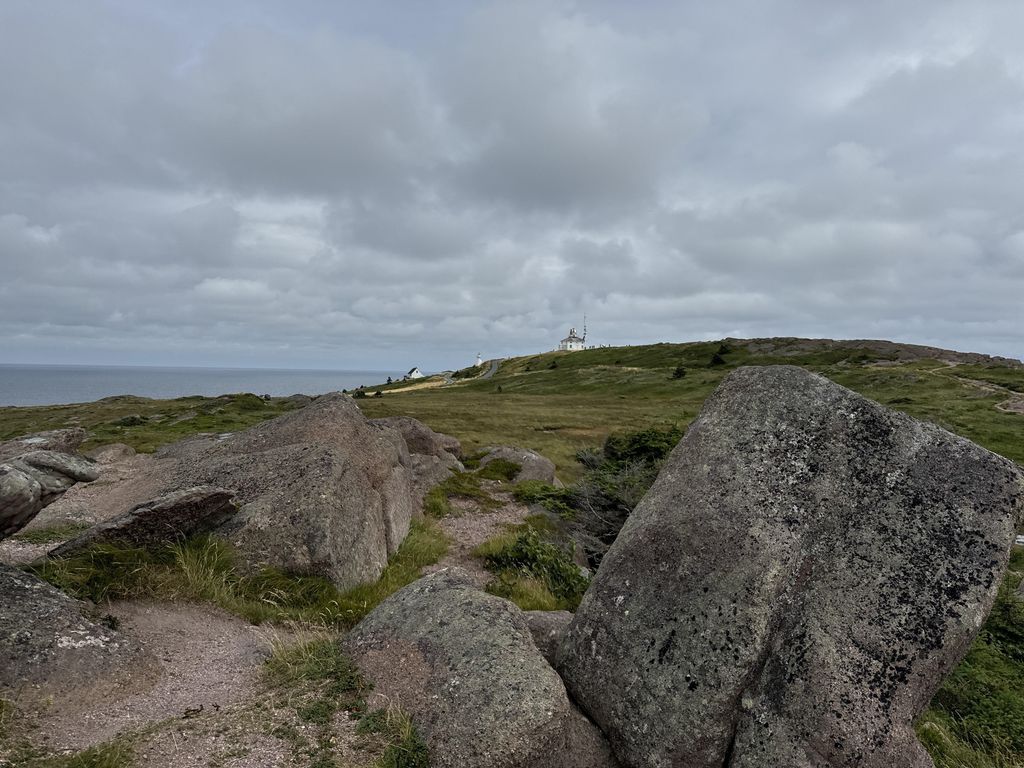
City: st_johns